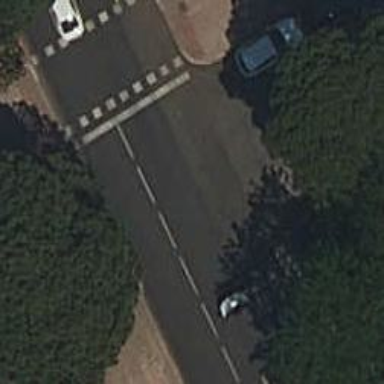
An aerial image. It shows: Road with traffic signals.